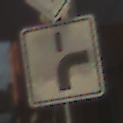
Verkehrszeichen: VerlaufVorfahrtsstrasse8
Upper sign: Vorfahrtsstrasse
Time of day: Midday
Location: Outdoor (Urban)
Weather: Clear
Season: NotSpecified
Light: Natural